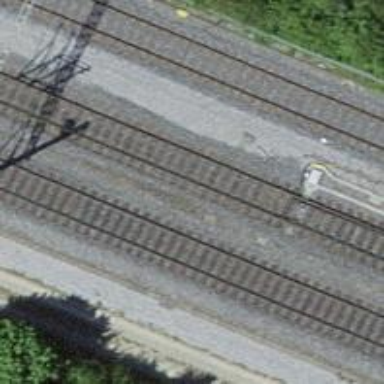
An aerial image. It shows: Railway with electrified contact lines.